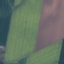
Land use / land cover: AnnualCrop